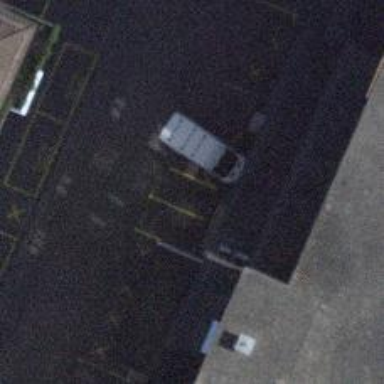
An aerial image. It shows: Street side parking area.